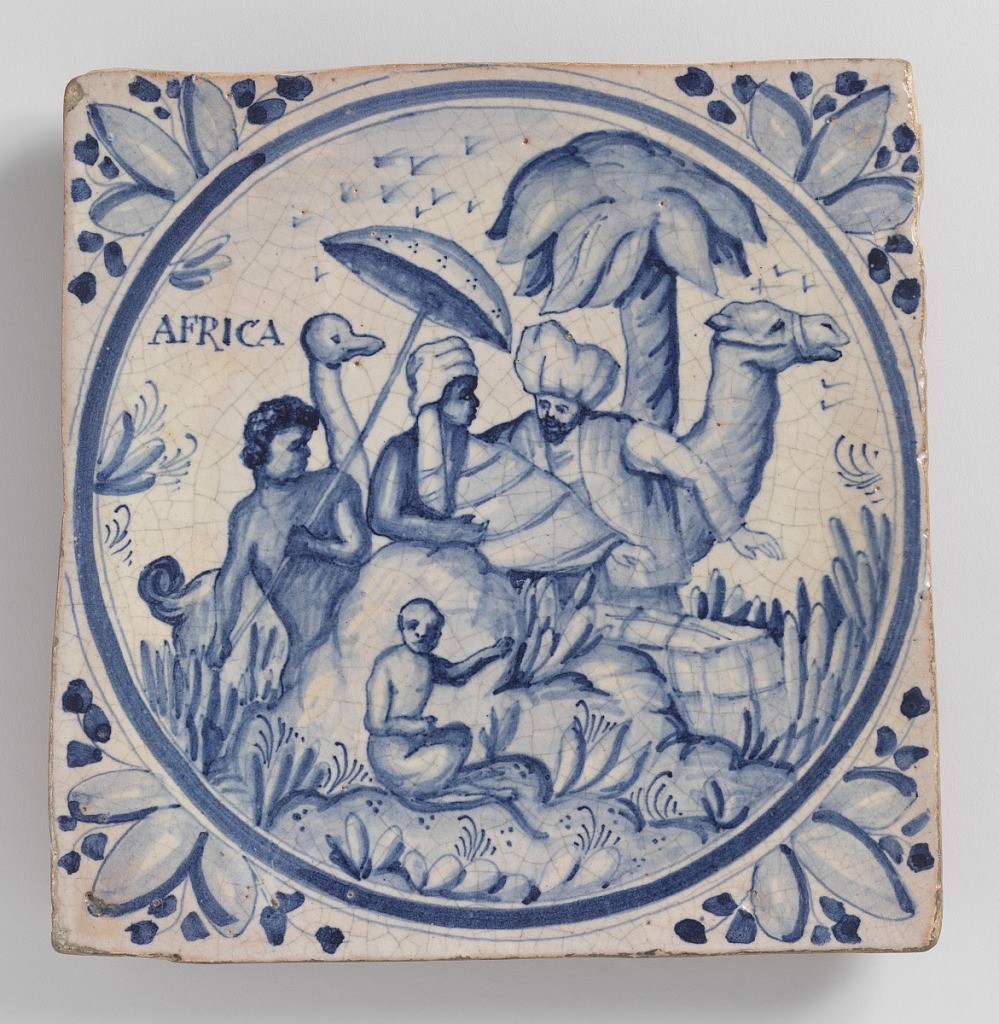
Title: Allegories of the Four Continents
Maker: Jacques Le Moyne
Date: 18th century
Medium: Tin-glazed earthenware
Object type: Tiles
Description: Group of four tiles, square, with blue underglaze decoration on buff ground, each with name of one of the four continents, and corresponding allegory and attributes within a circular medallion: -72a, "Asia," showing turbaned figure riding in a howdah on back of an elephant, with two attendants; birds in foreground, turreted architecture in background; -72b, "Europa," showing a lady, cavalier and dog in foreground, watching woman in a sedan chair carried by two men; European style buildings in background; -72c, "Africa" with a turbaned man and woman, with attendant holding parasol, with the attributes of monkey, ostrich and camel; -72d, "America" showing an Indian in feather skirt and headdress, carried on a litter by five similarly but less ornately dressed Indians, and attended by one holding a fan; at left a conquistador on horseback, and a cockatoo on a branch; in right background, a sailing ship.